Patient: sex F, age 63
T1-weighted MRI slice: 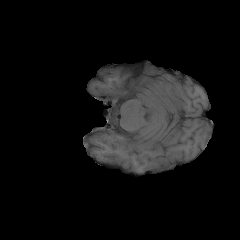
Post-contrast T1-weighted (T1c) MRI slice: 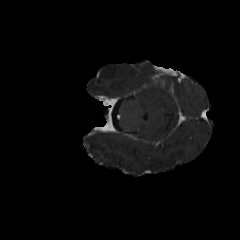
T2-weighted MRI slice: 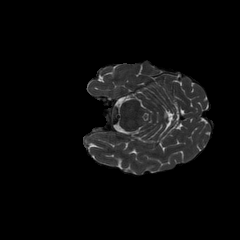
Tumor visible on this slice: no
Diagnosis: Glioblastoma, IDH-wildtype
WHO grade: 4